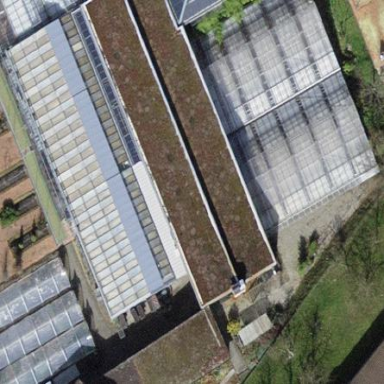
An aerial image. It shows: Greenhouse building for cultivating plants.